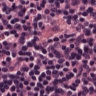
Metastatic tissue present: no